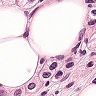
Metastatic tissue present: yes